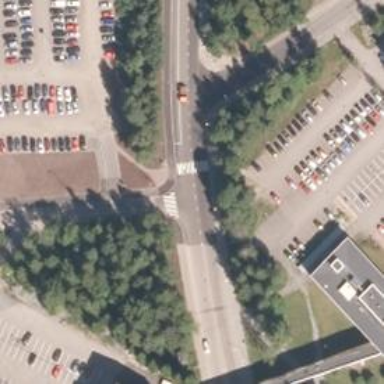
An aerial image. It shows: Crossing where the road and railway intersect.